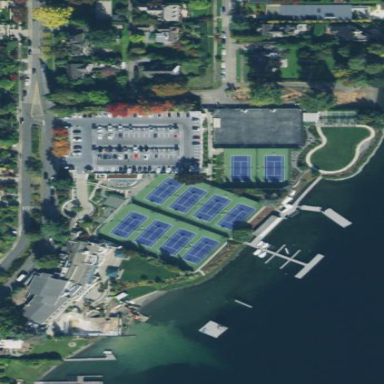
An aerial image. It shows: Tennis court.